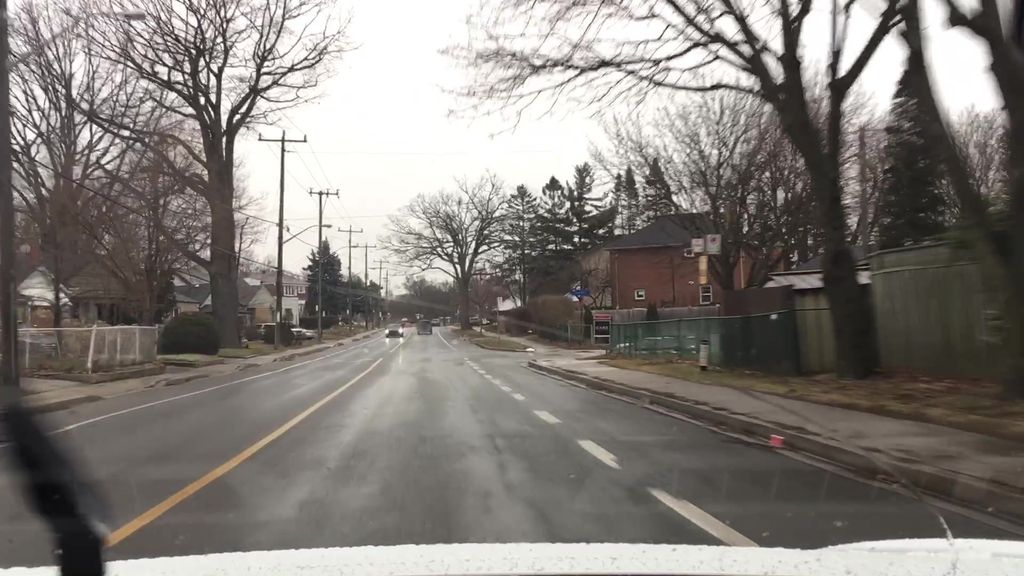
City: toronto